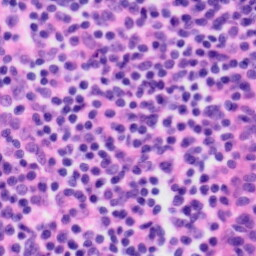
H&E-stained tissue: Tonsil